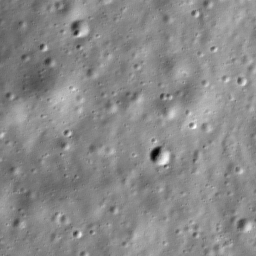
Host type: hard_negative
Lunar coordinates: latitude -47.889, longitude -113.026